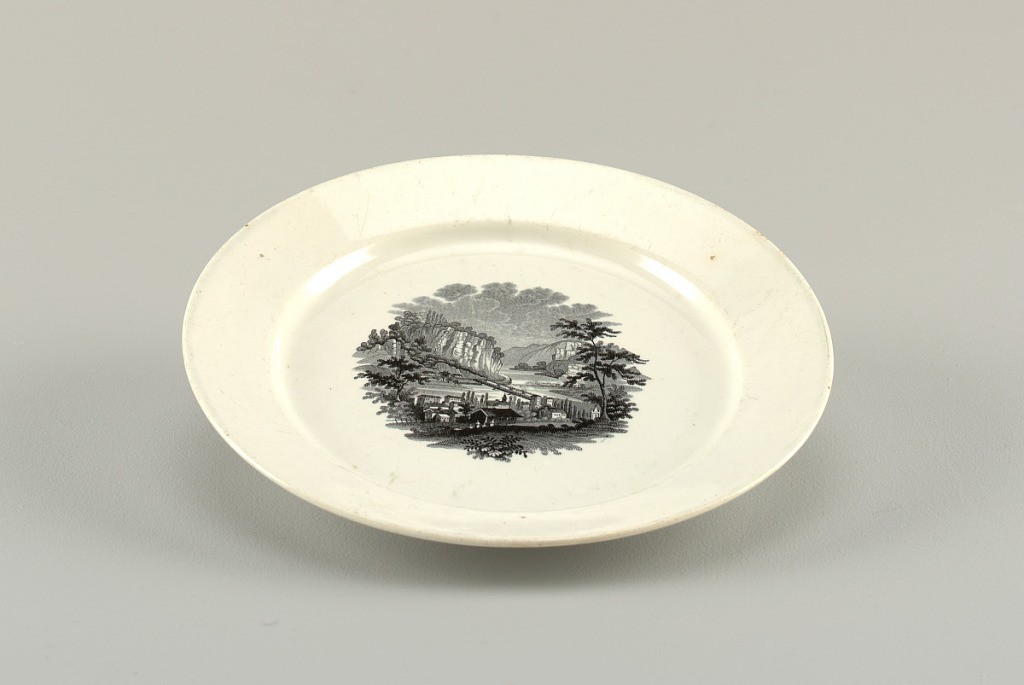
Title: Plate
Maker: William Ridgway & Co., Staffordshire, England, 1830 - 1848
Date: ca. 1843
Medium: porcelain or earthenware, vitreous enamel
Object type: plate
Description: White plate with central transfer-printed decoration showing a town in a mountainous landscape, titled "Harper's Ferry from the Potomac Side".